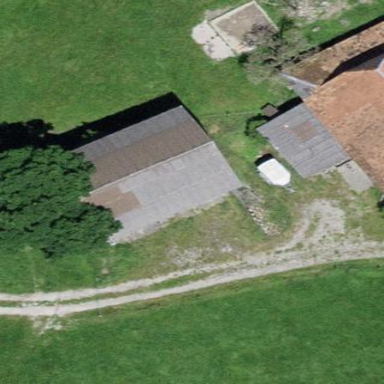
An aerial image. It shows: Barn.